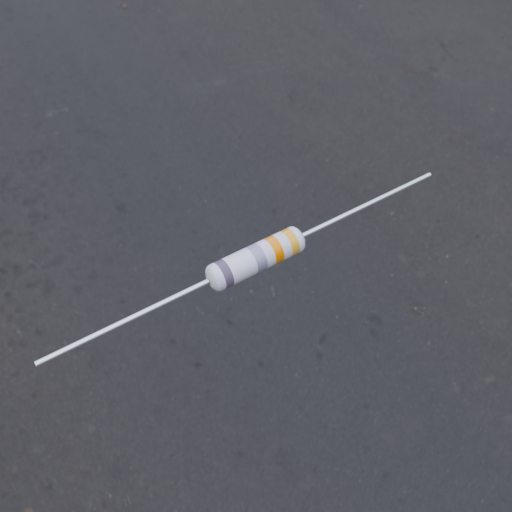
Resistor colour bands (in order): gray, silver, orange, gold